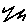
Label: zigzag